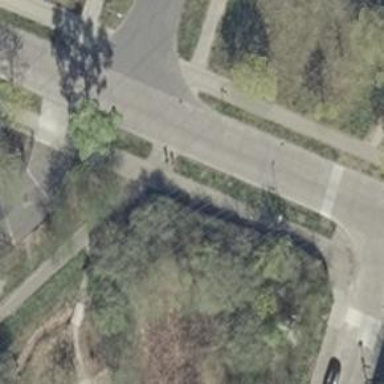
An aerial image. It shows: Footway along the road.